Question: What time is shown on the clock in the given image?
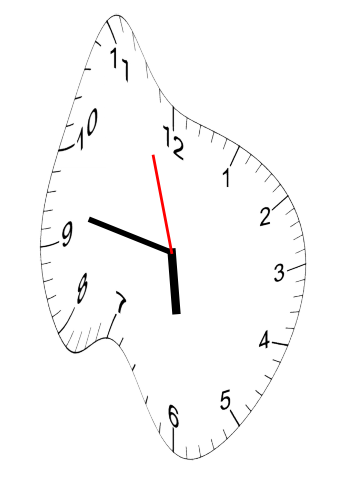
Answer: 05:46:57